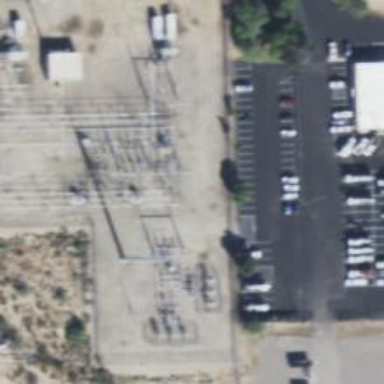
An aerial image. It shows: Switch used for power control.